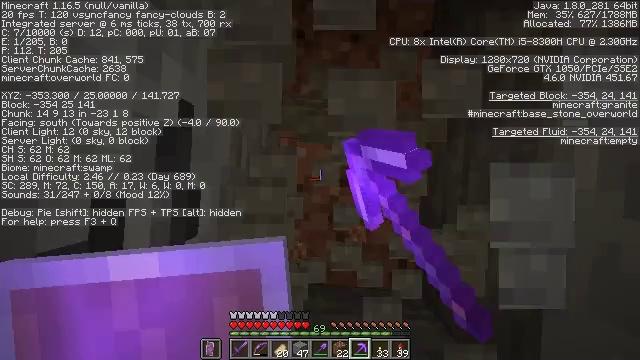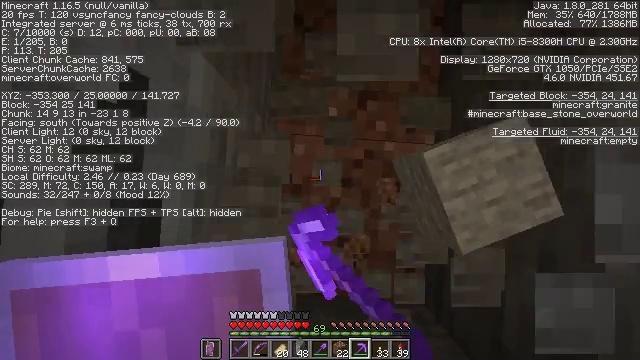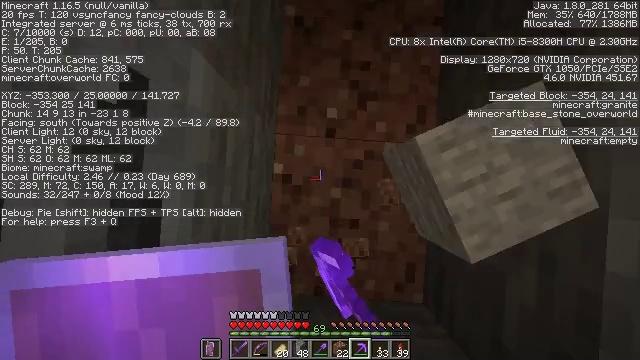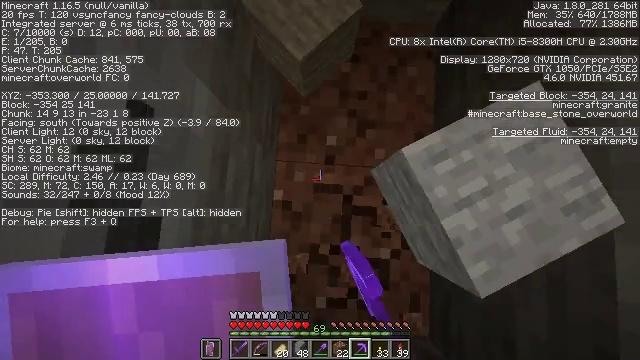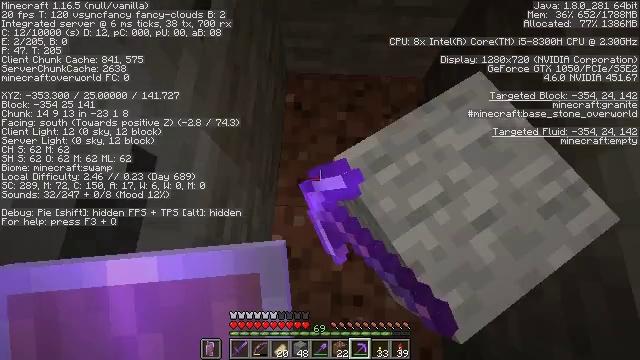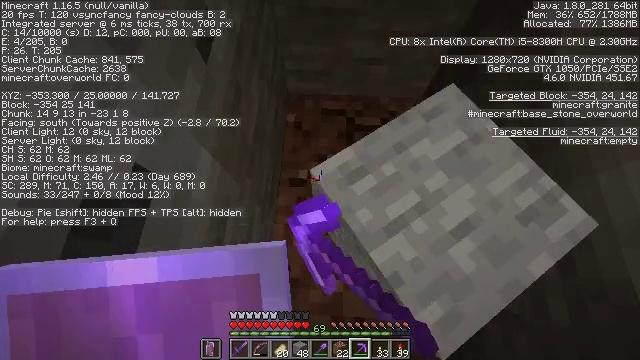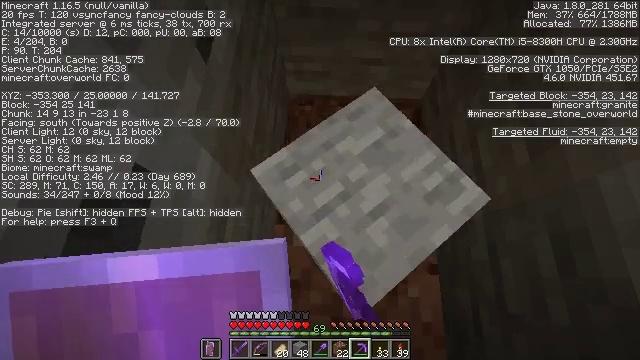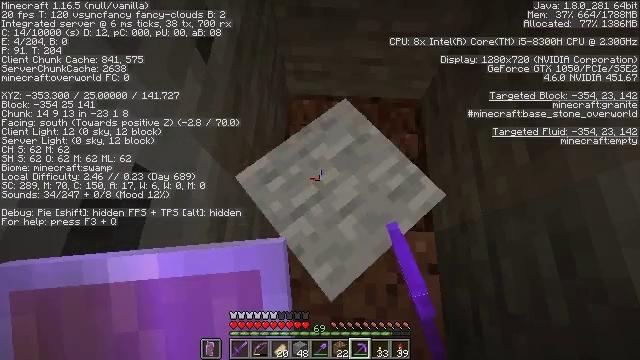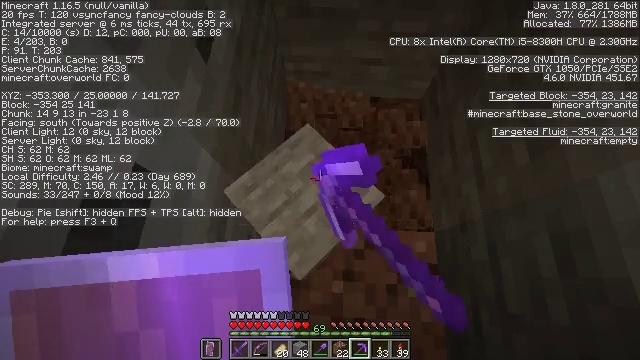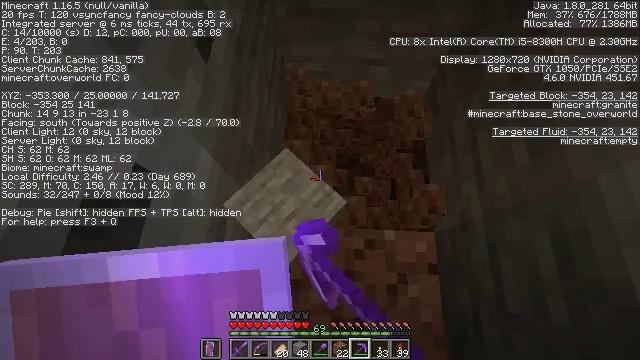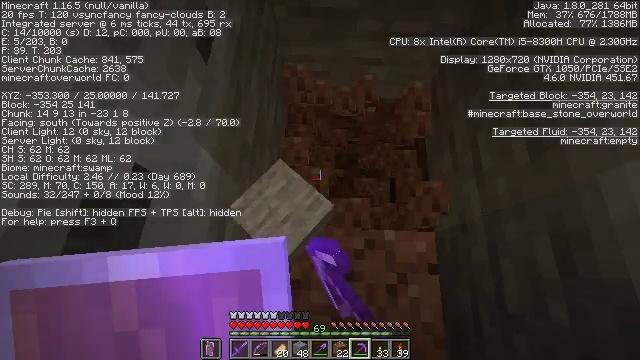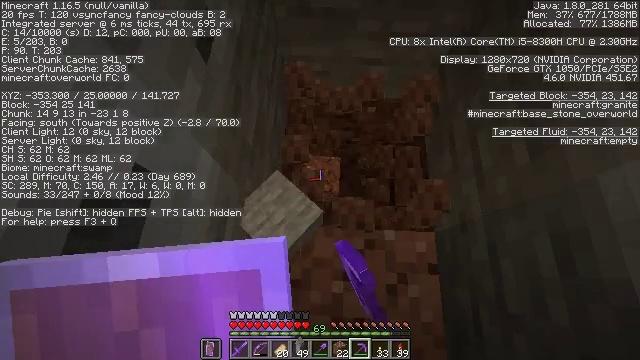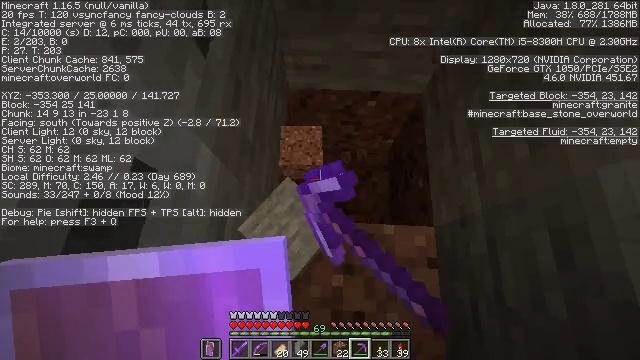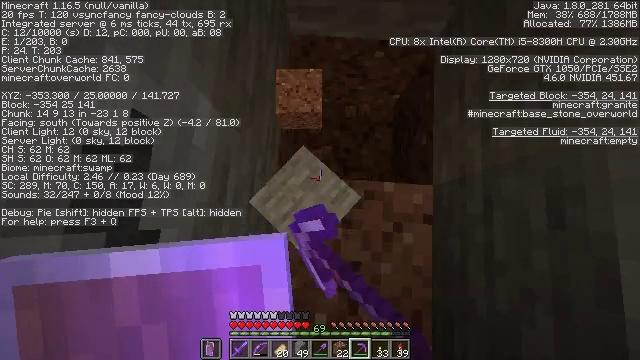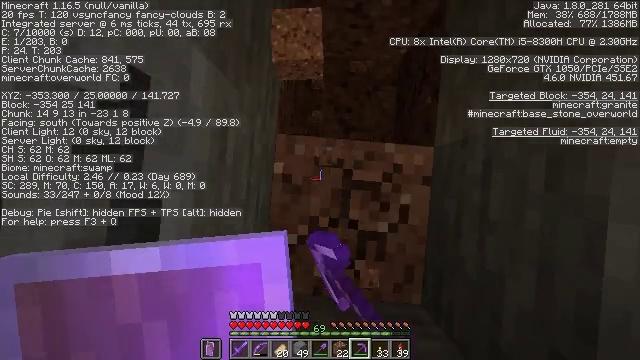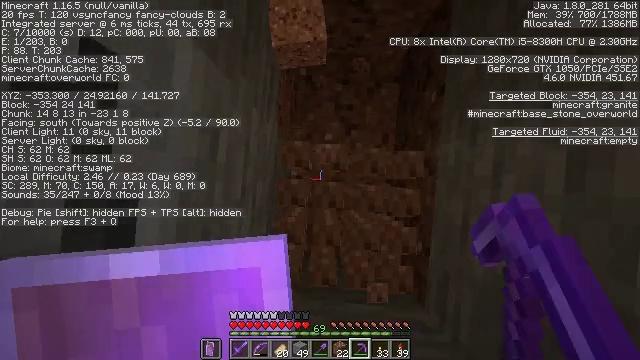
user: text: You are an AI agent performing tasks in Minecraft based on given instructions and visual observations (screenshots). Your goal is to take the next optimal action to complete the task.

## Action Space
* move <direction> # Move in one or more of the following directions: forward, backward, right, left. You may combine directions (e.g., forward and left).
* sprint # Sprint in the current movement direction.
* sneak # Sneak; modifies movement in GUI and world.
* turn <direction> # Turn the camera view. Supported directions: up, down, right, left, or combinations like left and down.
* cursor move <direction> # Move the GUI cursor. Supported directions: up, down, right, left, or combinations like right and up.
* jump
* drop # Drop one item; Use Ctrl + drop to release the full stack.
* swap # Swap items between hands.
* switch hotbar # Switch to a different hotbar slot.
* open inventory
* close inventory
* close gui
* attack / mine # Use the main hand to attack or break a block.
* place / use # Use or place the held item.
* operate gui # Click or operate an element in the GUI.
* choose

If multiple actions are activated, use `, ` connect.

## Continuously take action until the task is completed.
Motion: motion action
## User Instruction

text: Use a pickaxe to gather granite.
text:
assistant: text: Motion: attack / mine
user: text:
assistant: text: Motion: attack / mine
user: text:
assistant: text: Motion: turn up, attack / mine
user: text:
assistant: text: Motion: turn right and up, attack / mine
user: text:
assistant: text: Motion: turn up, attack / mine
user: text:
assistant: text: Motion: attack / mine
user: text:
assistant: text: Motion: attack / mine
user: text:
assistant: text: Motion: attack / mine
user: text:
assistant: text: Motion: attack / mine
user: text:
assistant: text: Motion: attack / mine
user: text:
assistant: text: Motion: attack / mine
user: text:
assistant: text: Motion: turn down, attack / mine
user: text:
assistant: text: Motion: turn left and down, attack / mine
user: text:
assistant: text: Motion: turn down, attack / mine
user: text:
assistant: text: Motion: turn down, attack / mine
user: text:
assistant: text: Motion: attack / mine
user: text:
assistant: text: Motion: attack / mine
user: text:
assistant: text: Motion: attack / mine
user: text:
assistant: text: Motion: attack / mine
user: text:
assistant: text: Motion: attack / mine
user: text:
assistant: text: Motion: turn up, attack / mine
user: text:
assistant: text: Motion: turn up, attack / mine
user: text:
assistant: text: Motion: turn up, attack / mine
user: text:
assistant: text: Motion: turn up, attack / mine
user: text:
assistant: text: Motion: attack / mine
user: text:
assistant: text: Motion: attack / mine
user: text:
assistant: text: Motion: attack / mine
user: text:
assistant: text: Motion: attack / mine
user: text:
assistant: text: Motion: attack / mine
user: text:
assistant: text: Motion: turn down, attack / mine